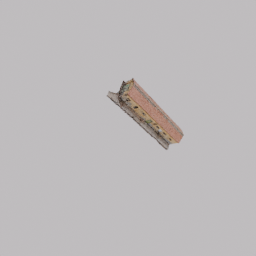
Label: architecture